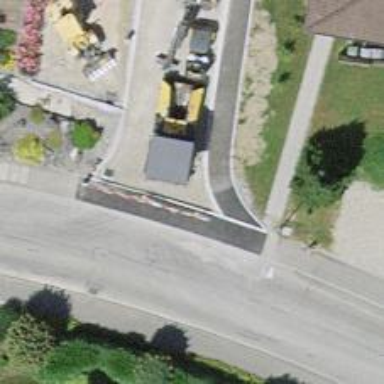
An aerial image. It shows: Unmarked crossing on the road.